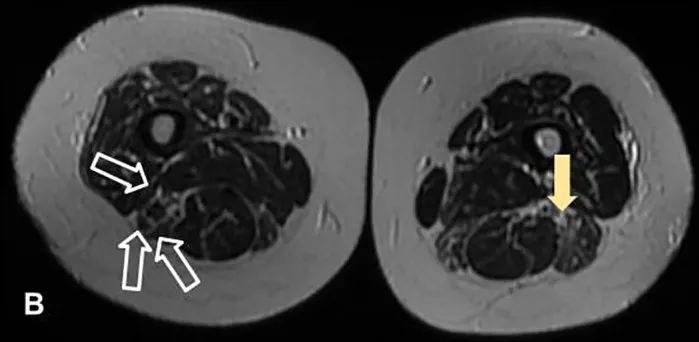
Muscle thigh magnetic resonance imaging scans, in axial plans, revealing fatty infiltration between the fibers (filled arrow) and atrophy of the biceps femoris and semitendinosus muscles (unfilled arrow). (A, B) were acquired in LAVA Flex and T2 sequences, respectively.
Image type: radiology (mri)